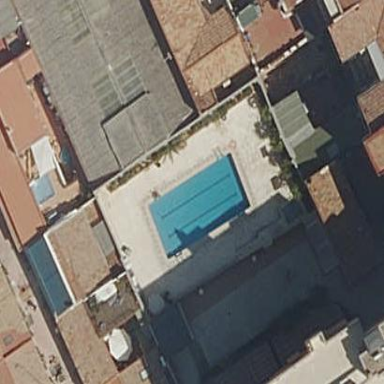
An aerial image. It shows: Swimming pool located in leisure land.